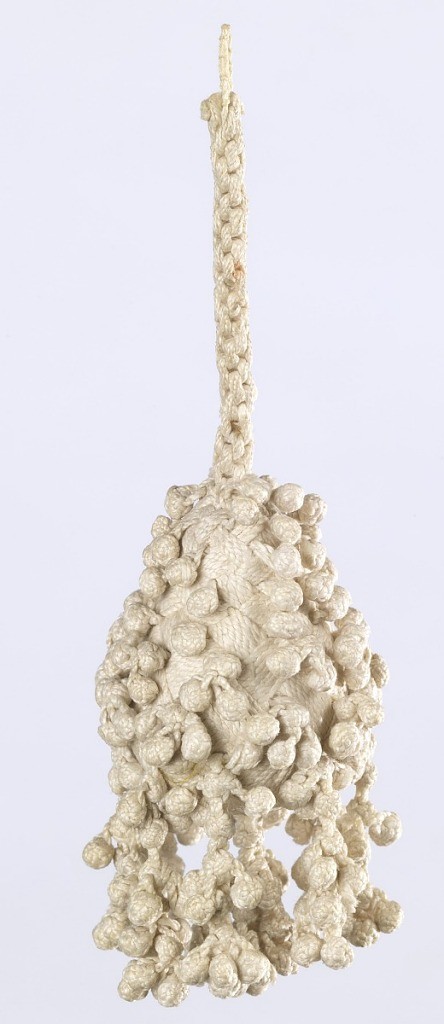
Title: Tassel
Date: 17th century
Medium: linen Technique: braided and knotted
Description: White linen tassel with long braided stem attached to a pear-shaped base. Core is braided over with linen yarns worked in groups of seven for a basket-weave effect. Around the base hang tiny braided balls and from the bottom hang a few clusters of the tiny braided balls.